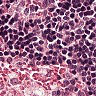
Metastatic tissue present: no